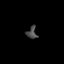
Tissue: prostate
Cell type: Fibroblasts
Senescence score: 0.7338
Nuclear area (px): 120
Mean DAPI intensity: 70.492